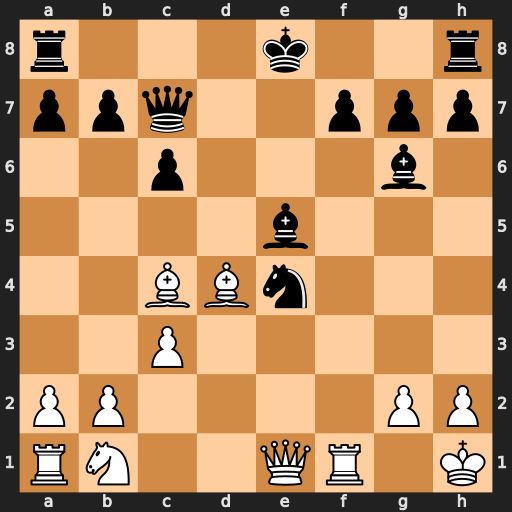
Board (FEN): r3k2r/ppq2ppp/2p3b1/4b3/2BBn3/2P5/PP4PP/RN2QR1K
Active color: w
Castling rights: kq
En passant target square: -
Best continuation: Bxf7+ Bxf7 Qxe4